Question: I would like to use <URL>

I have already tried a jQuery fallback, but to no avail. Here is a <URL> to play with, the code is below.
'''
// Add classes for old IE
jQuery(".tree li a:only-child, .tree li:only-child").addClass("only-child");
'''
'''
/*Now the CSS*/
* {
margin: 0;
padding: 0;
}
.tree ul {
padding-top: 20px;
position: relative;
transition: all 0.5s;
-webkit-transition: all 0.5s;
-moz-transition: all 0.5s;
}
.tree li {
float: left;
text-align: center;
list-style-type: none;
position: relative;
padding: 20px 5px 0 5px;
transition: all 0.5s;
-webkit-transition: all 0.5s;
-moz-transition: all 0.5s;
}
/*We will use ::before and ::after to draw the connectors*/
.tree li:before, .tree li:after {
content:'';
position: absolute;
top: 0;
right: 50%;
border-top: 1px solid #ccc;
width: 50%;
height: 20px;
}
.tree li:after {
right: auto;
left: 50%;
border-left: 1px solid #ccc;
}
/*We need to remove left-right connectors from elements without
any siblings*/
.tree li.only-child:after, .tree li.only-child:before {
display: none;
}
/*Remove space from the top of single children*/
.tree li.only-child {
padding-top: 0;
}
/*Remove left connector from first child and
right connector from last child*/
.tree li:first-child:before, .tree li:last-child:after {
border: 0 none;
}
/*Adding back the vertical connector to the last nodes*/
.tree li:last-child:before {
border-right: 1px solid #ccc;
border-radius: 0 5px 0 0;
-webkit-border-radius: 0 5px 0 0;
-moz-border-radius: 0 5px 0 0;
}
.tree li:first-child:after {
border-radius: 5px 0 0 0;
-webkit-border-radius: 5px 0 0 0;
-moz-border-radius: 5px 0 0 0;
}
/*Time to add downward connectors from parents*/
.tree ul ul:before {
content:'';
position: absolute;
top: 0;
left: 50%;
border-left: 1px solid #ccc;
width: 0;
height: 20px;
}
.tree li a {
border: 1px solid #ccc;
padding: 5px 10px;
text-decoration: none;
color: #666;
font-family: arial, verdana, tahoma;
font-size: 11px;
display: inline-block;
border-radius: 5px;
-webkit-border-radius: 5px;
-moz-border-radius: 5px;
transition: all 0.5s;
-webkit-transition: all 0.5s;
-moz-transition: all 0.5s;
}
/*Time for some hover effects*/
/*We will apply the hover effect the the lineage of the element also*/
.tree li a:hover, .tree li a:hover+ul li a {
background: #c8e4f8;
color: #000;
border: 1px solid #94a0b4;
}
/*Connector styles on hover*/
.tree li a:hover+ul li::after, .tree li a:hover+ul li::before, .tree li a:hover+ul::before, .tree li a:hover+ul ul::before {
border-color: #94a0b4;
}
'''
'''
<script src="https://ajax.googleapis.com/ajax/libs/jquery/1.11.1/jquery.min.js"></script>
<!-- Borrowed from http://thecodeplayer.com/walkthrough/css3-family-tree -->
<div class="tree">
<ul>
<li> <a href="#">Parent</a>
<ul>
<li> <a href="#">Child</a>
<ul>
<li> <a href="#">Grand Child</a>
</li>
</ul>
</li>
<li> <a href="#">Child</a>
<ul>
<li><a href="#">Grand Child</a>
</li>
<li> <a href="#">Grand Child</a>
<ul>
<li> <a href="#">Great Grand Child</a>
</li>
<li> <a href="#">Great Grand Child</a>
</li>
<li> <a href="#">Great Grand Child</a>
</li>
</ul>
</li>
<li><a href="#">Grand Child</a>
</li>
</ul>
</li>
</ul>
</li>
</ul>
</div>
'''
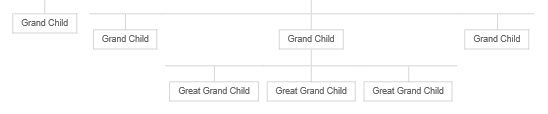
Answer: The issue causing the extra borders is that unlike <URL> pseudo-class is not available in IE8 and below. The presence of this unrecognized selector invalidates the entire rule, causing IE to drop the following rules.
'''
/*Remove left connector from first child and
right connector from last child*/
.tree li:first-child:before, .tree li:last-child:after {
border: 0 none;
}
/*Adding back the vertical connector to the last nodes*/
.tree li:last-child:before {
border-right: 1px solid #ccc;
border-radius: 0 5px 0 0;
-webkit-border-radius: 0 5px 0 0;
-moz-border-radius: 0 5px 0 0;
}
'''
To fix this, you can employ your same jQuery 'addClass' tactic for these elements.
'''
jQuery(".tree li:last-child").addClass("last-child");
'''
'''
/*Remove left connector from first child and
right connector from last child*/
.tree li:first-child:before, .tree li.last-child:after {
border: 0 none;
}
/*Adding back the vertical connector to the last nodes*/
.tree li.last-child:before {
border-right: 1px solid #ccc;
border-radius: 0 5px 0 0;
-webkit-border-radius: 0 5px 0 0;
-moz-border-radius: 0 5px 0 0;
}
'''
## Screenshot in IE8:

## Working Example (JSFiddle):
'''
$(window).load(function(){
// Add classes for old IE
jQuery(".tree li a:only-child, .tree li:only-child").addClass("only-child");
jQuery(".tree li:last-child").addClass("last-child");
});
'''
'''
/*Now the CSS*/
* {
margin: 0;
padding: 0;
}
.tree ul {
padding-top: 20px;
position: relative;
transition: all 0.5s;
-webkit-transition: all 0.5s;
-moz-transition: all 0.5s;
}
.tree li {
float: left;
text-align: center;
list-style-type: none;
position: relative;
padding: 20px 5px 0 5px;
transition: all 0.5s;
-webkit-transition: all 0.5s;
-moz-transition: all 0.5s;
}
/*We will use ::before and ::after to draw the connectors*/
.tree li:before, .tree li:after {
content:'';
position: absolute;
top: 0;
right: 50%;
border-top: 1px solid #ccc;
width: 50%;
height: 20px;
}
.tree li:after {
right: auto;
left: 50%;
border-left: 1px solid #ccc;
}
/*We need to remove left-right connectors from elements without
any siblings*/
.tree li.only-child:after, .tree li.only-child:before {
display: none;
}
/*Remove space from the top of single children*/
.tree li.only-child {
padding-top: 0;
}
/*Remove left connector from first child and
right connector from last child*/
.tree li:first-child:before, .tree li.last-child:after {
border: 0 none;
}
/*Adding back the vertical connector to the last nodes*/
.tree li.last-child:before {
border-right: 1px solid #ccc;
border-radius: 0 5px 0 0;
-webkit-border-radius: 0 5px 0 0;
-moz-border-radius: 0 5px 0 0;
}
.tree li:first-child:after {
border-radius: 5px 0 0 0;
-webkit-border-radius: 5px 0 0 0;
-moz-border-radius: 5px 0 0 0;
}
/*Time to add downward connectors from parents*/
.tree ul ul:before {
content:'';
position: absolute;
top: 0;
left: 50%;
border-left: 1px solid #ccc;
width: 0;
height: 20px;
}
.tree li a {
border: 1px solid #ccc;
padding: 5px 10px;
text-decoration: none;
color: #666;
font-family: arial, verdana, tahoma;
font-size: 11px;
display: inline-block;
border-radius: 5px;
-webkit-border-radius: 5px;
-moz-border-radius: 5px;
transition: all 0.5s;
-webkit-transition: all 0.5s;
-moz-transition: all 0.5s;
}
/*Time for some hover effects*/
/*We will apply the hover effect the the lineage of the element also*/
.tree li a:hover, .tree li a:hover+ul li a {
background: #c8e4f8;
color: #000;
border: 1px solid #94a0b4;
}
/*Connector styles on hover*/
.tree li a:hover+ul li::after, .tree li a:hover+ul li::before, .tree li a:hover+ul::before, .tree li a:hover+ul ul::before {
border-color: #94a0b4;
}
'''
'''
<script type="text/javascript" src="//code.jquery.com/jquery-1.11.0.js"></script>
<!-- Borrowed from http://thecodeplayer.com/walkthrough/css3-family-tree -->
<div class="tree">
<ul>
<li class="only-child"> <a href="#">Parent</a>
<ul>
<li> <a href="#">Child</a>
<ul>
<li class="only-child"> <a class="only-child" href="#">Grand Child</a>
</li>
</ul>
</li>
<li> <a href="#">Child</a>
<ul>
<li><a class="only-child" href="#">Grand Child</a>
</li>
<li> <a href="#">Grand Child</a>
<ul>
<li> <a class="only-child" href="#">Great Grand Child</a>
</li>
<li> <a class="only-child" href="#">Great Grand Child</a>
</li>
<li> <a class="only-child" href="#">Great Grand Child</a>
</li>
</ul>
</li>
<li><a class="only-child" href="#">Grand Child</a>
</li>
</ul>
</li>
</ul>
</li>
</ul>
</div>
'''